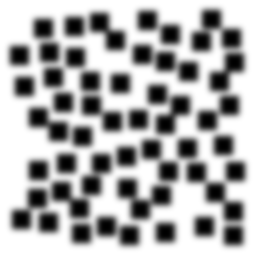
Squares: 60
Triangles: 0
Stars: 0
Total shapes: 60